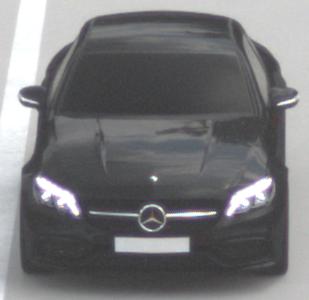
Make: Mercedes-Benz
Model: C 43 AMG
Detailed model: C-Class (205) AMG Limousine
Model produced from: 2016/10
Model produced until: 2018/04
Doors: 4
Color: black
Road condition: dry road
Daytime: morning or afternoon
Contrast: low contrast